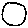
Label: circle